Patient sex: M
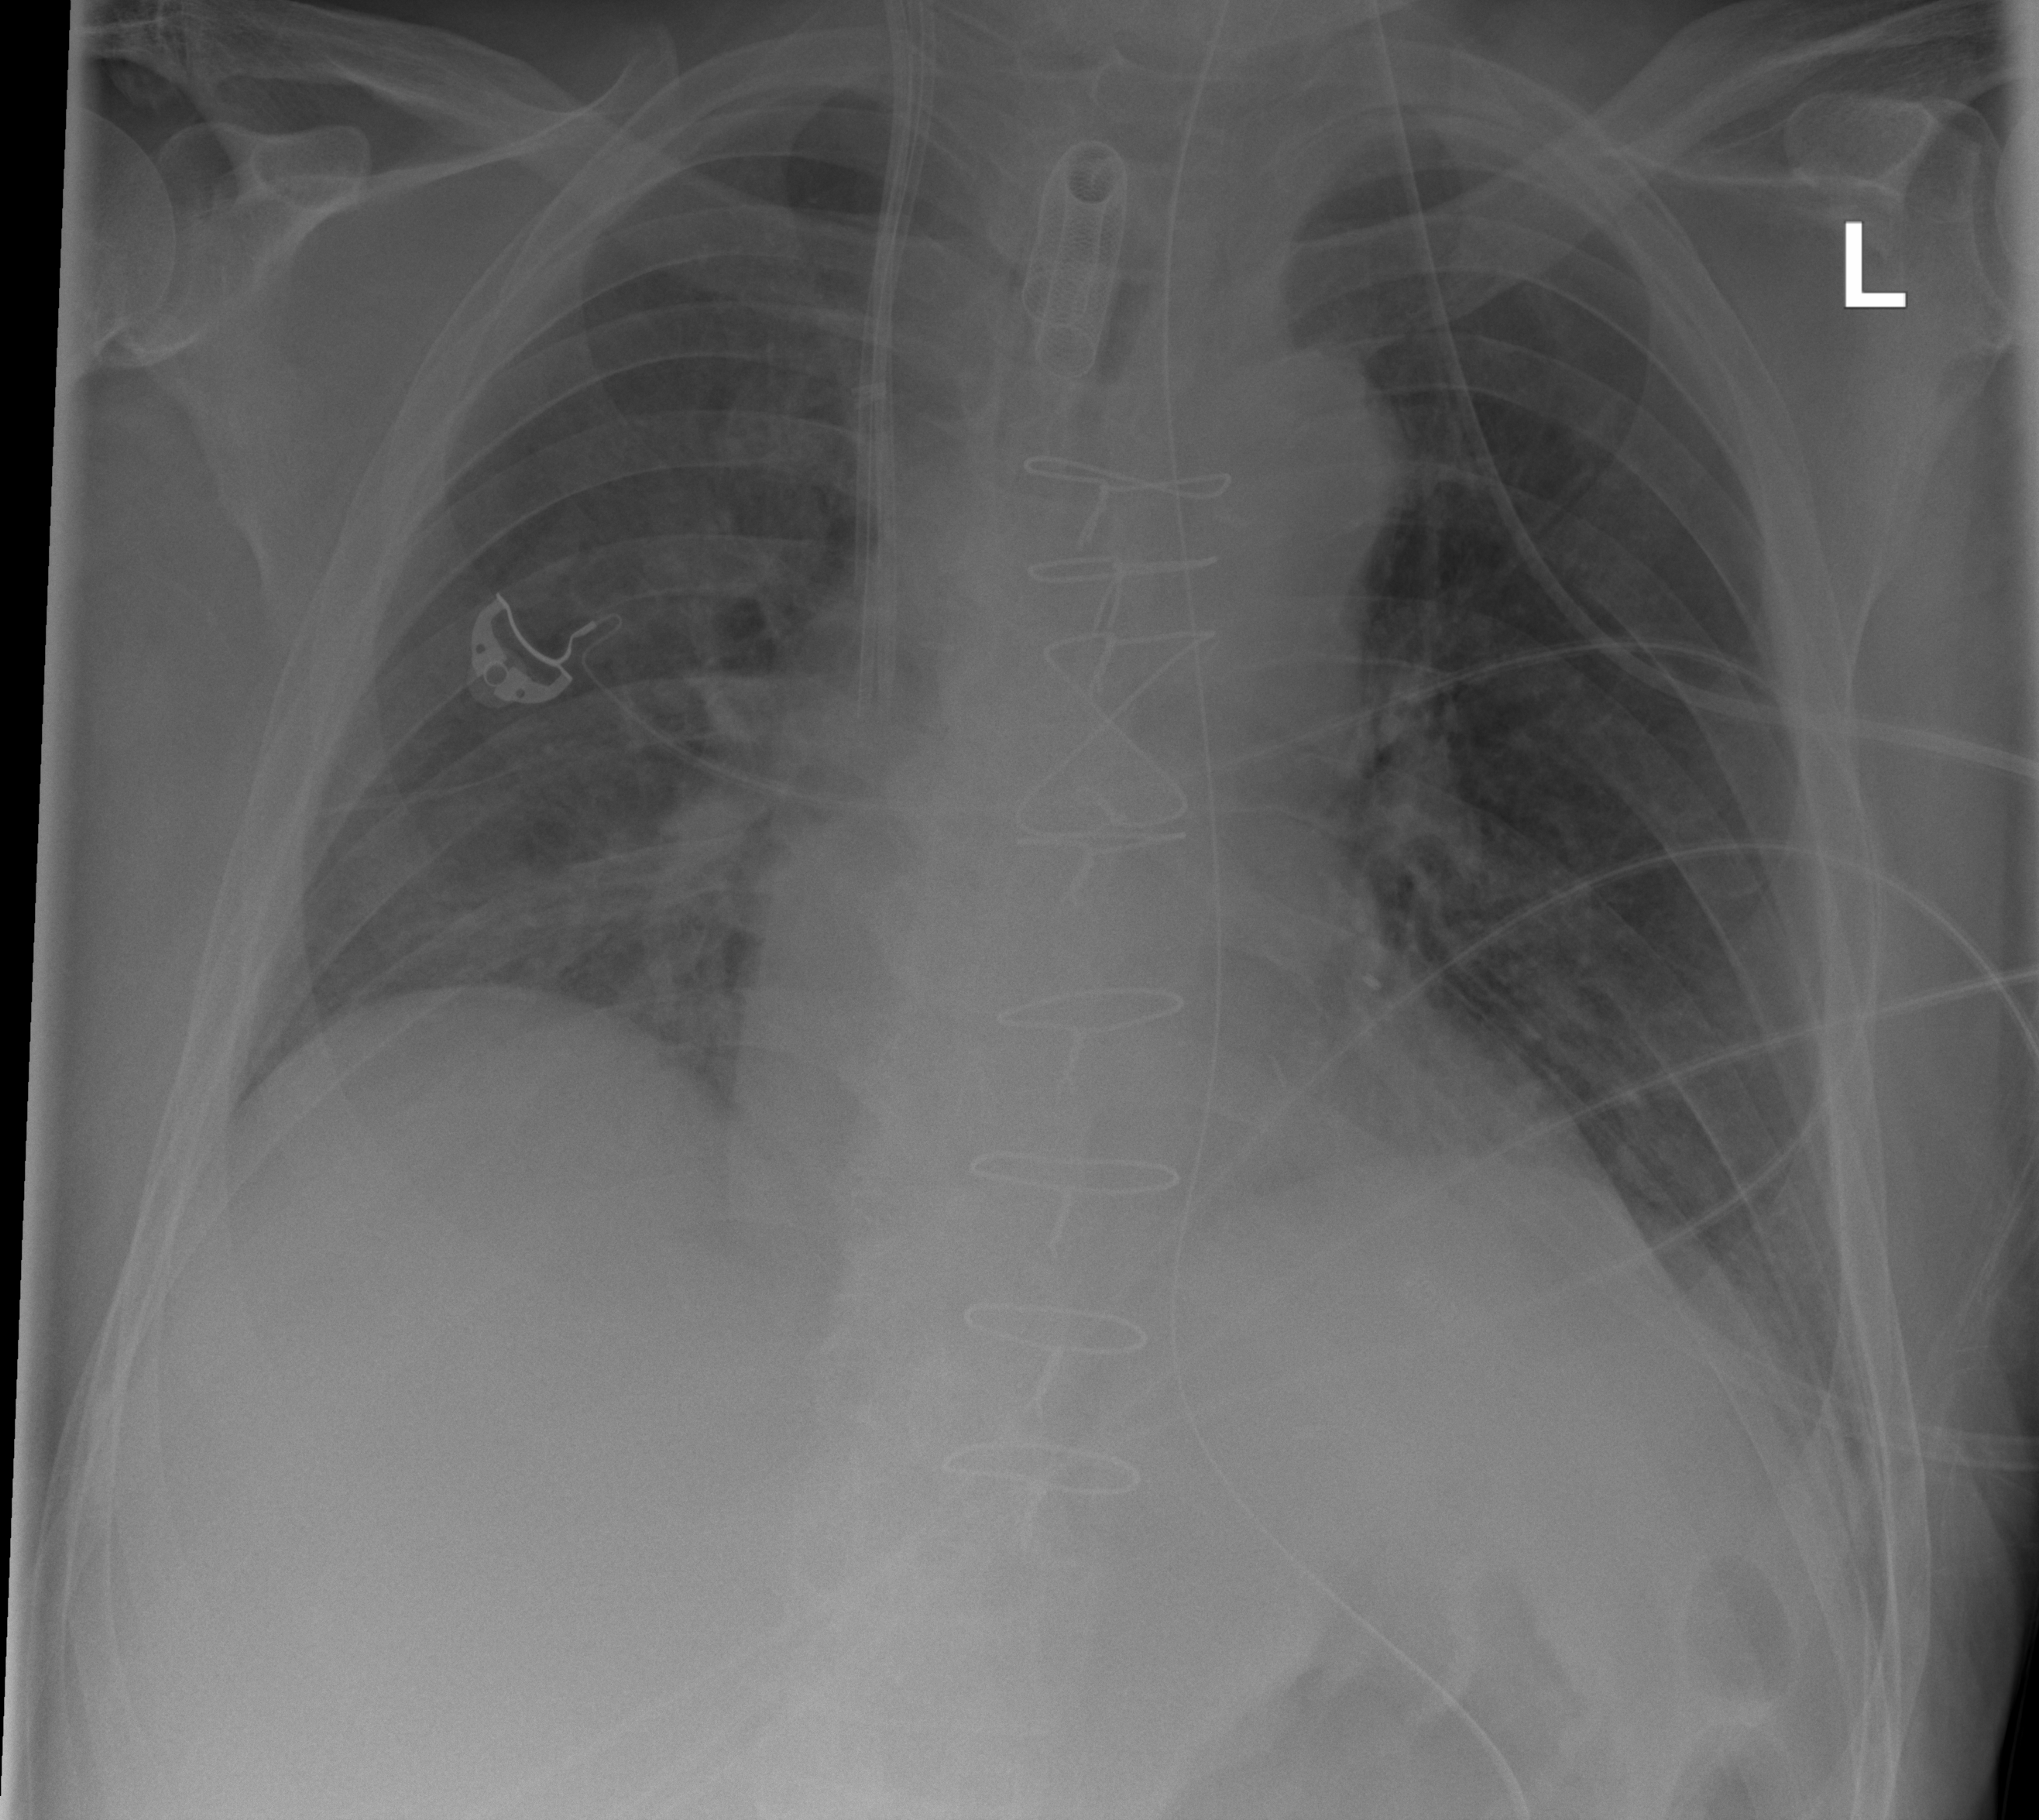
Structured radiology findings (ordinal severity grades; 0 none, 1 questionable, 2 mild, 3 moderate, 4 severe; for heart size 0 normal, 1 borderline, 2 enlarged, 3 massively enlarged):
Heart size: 1
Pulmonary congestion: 0
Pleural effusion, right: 0
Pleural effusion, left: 0
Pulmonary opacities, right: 2
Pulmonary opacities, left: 0
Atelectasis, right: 0
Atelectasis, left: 0